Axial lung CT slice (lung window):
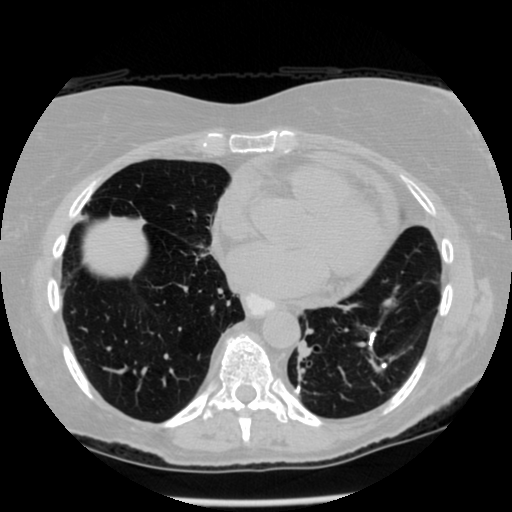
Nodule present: no